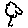
Label: tree